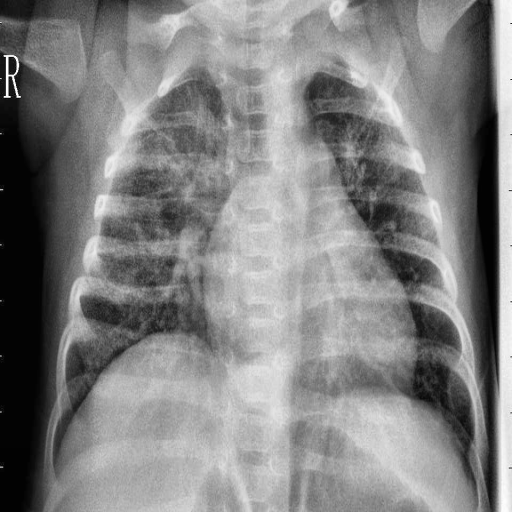
Finding: PNEUMONIA